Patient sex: F
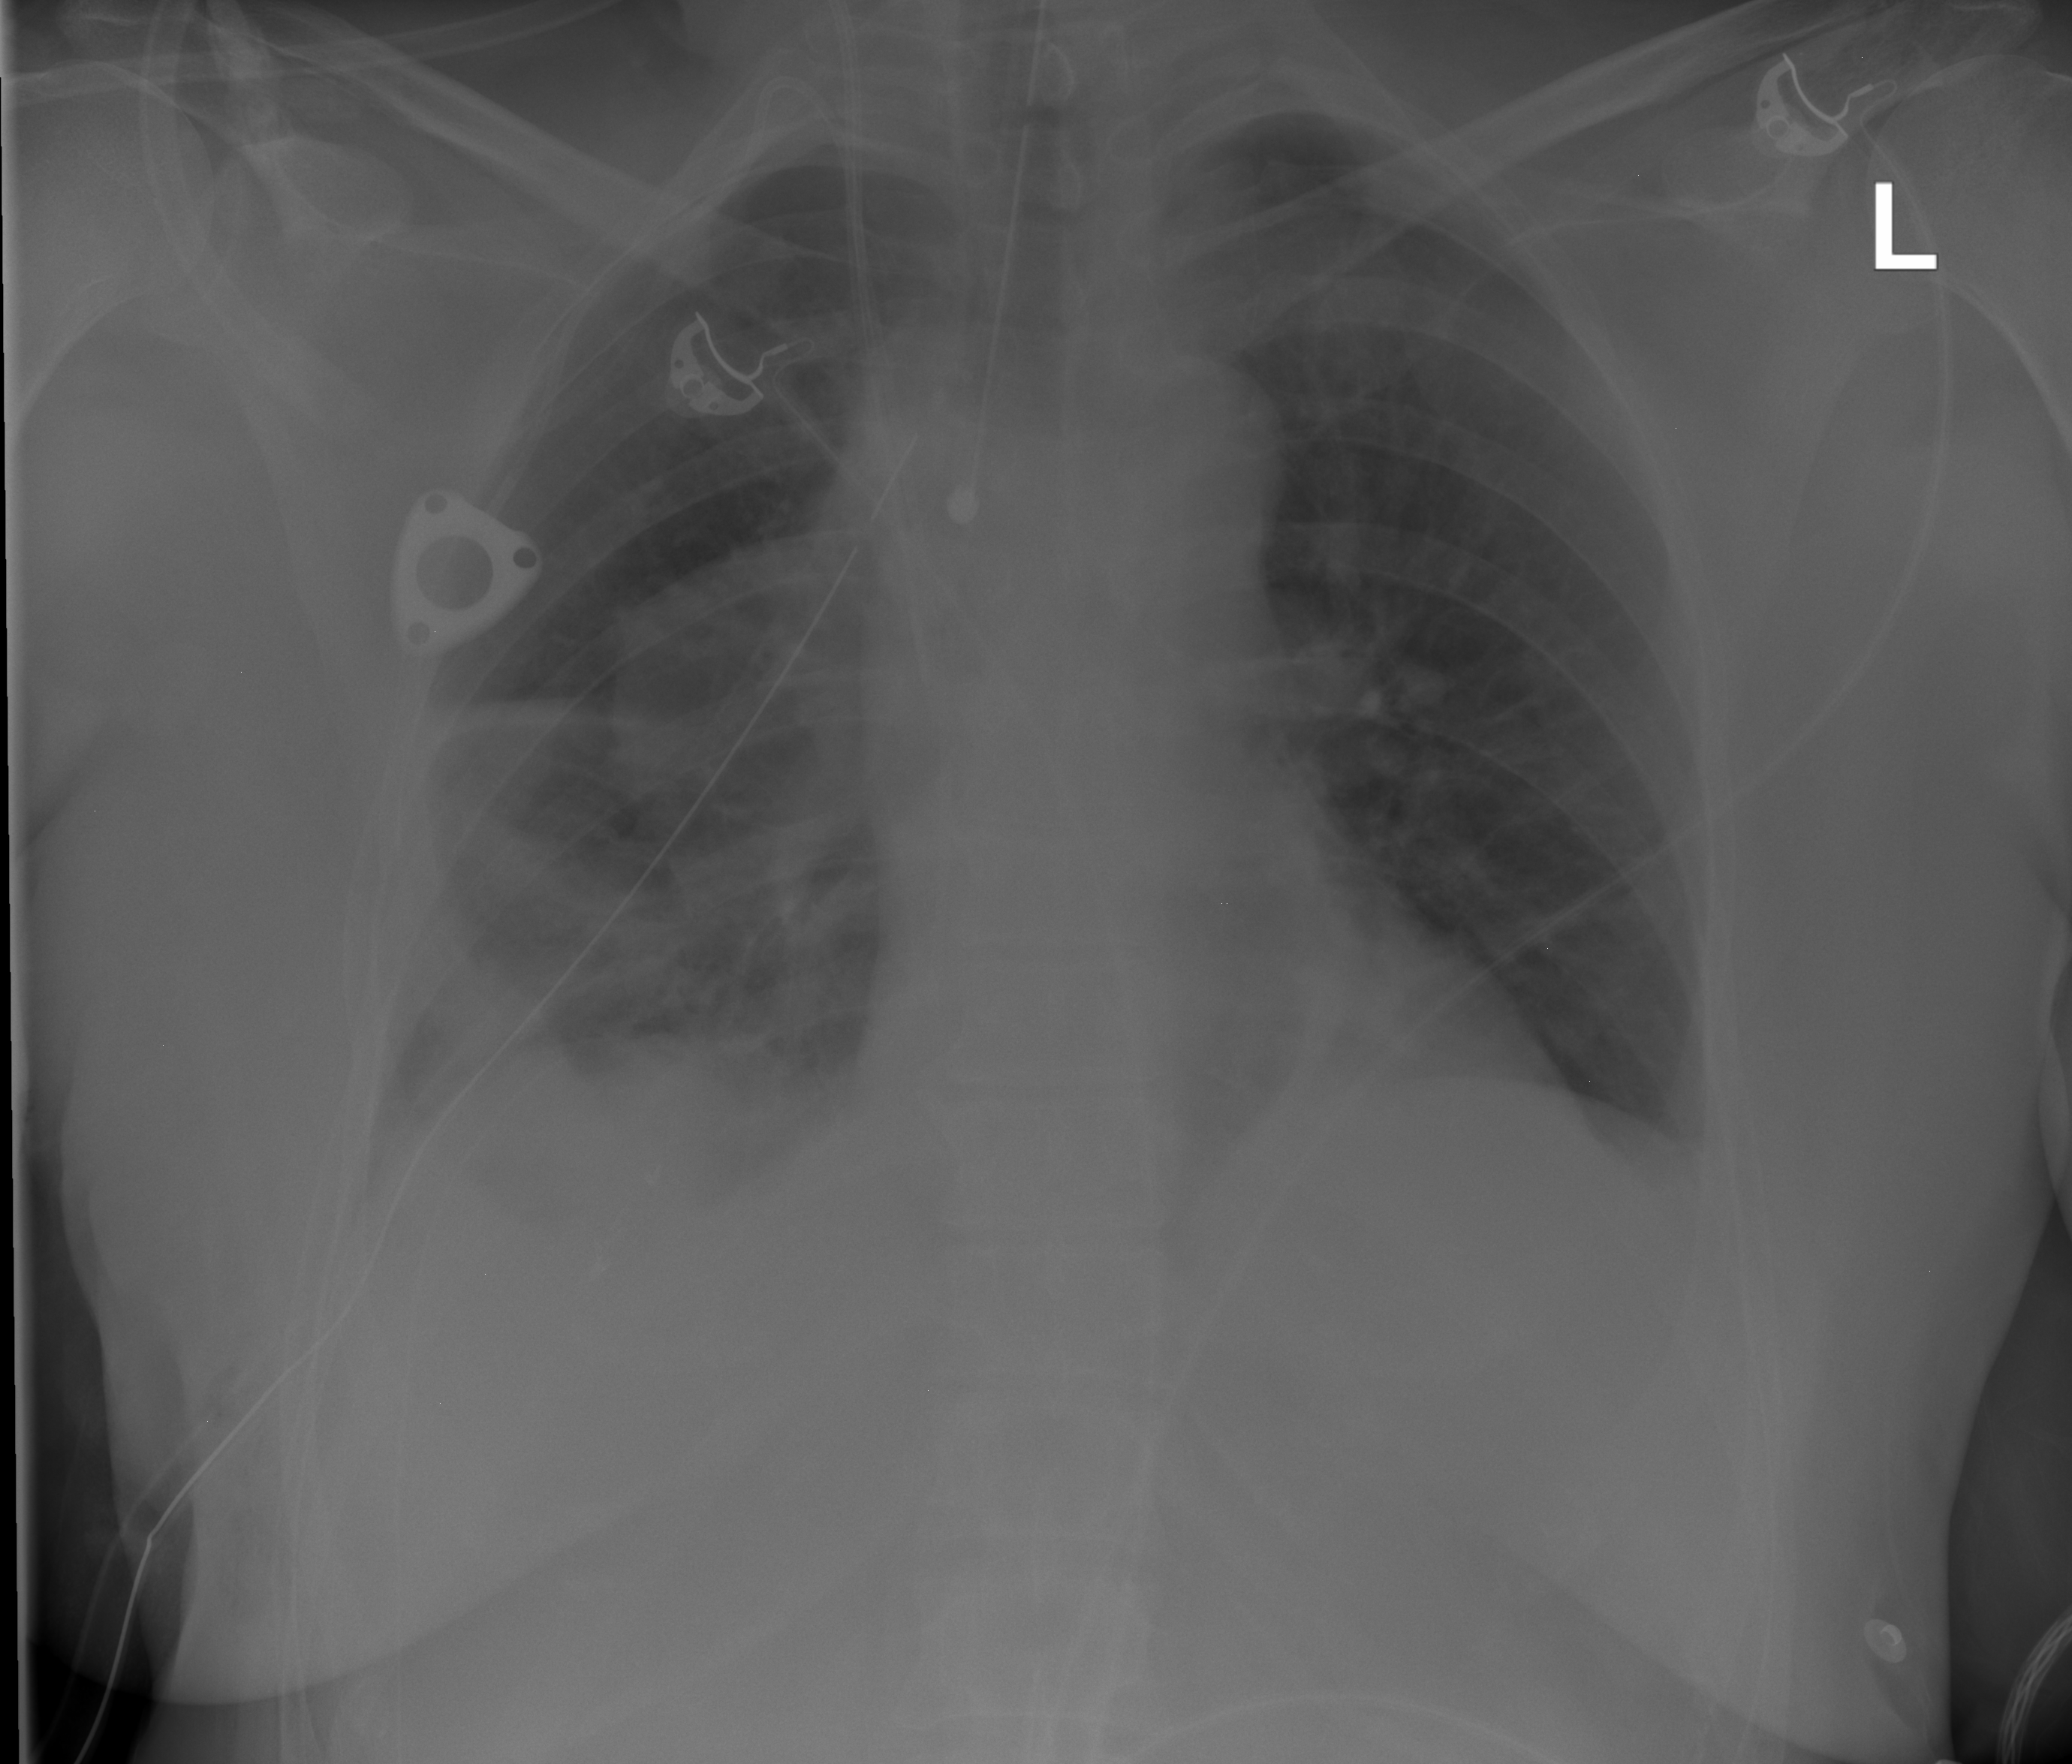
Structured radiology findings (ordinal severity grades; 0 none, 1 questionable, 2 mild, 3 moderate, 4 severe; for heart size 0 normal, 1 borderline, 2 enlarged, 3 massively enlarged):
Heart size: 0
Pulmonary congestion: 0
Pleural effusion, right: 2
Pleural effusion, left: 0
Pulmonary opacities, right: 0
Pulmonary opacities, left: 0
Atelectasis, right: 2
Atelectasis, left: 0